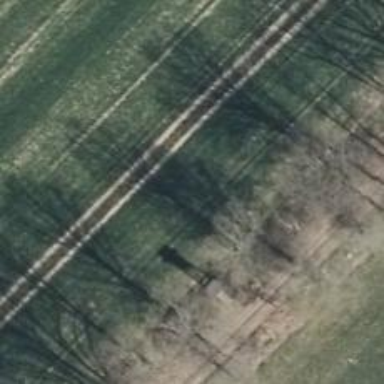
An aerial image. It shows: Hunting stand.